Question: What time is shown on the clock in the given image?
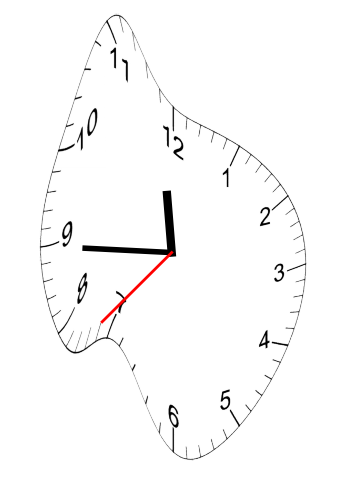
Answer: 11:44:37